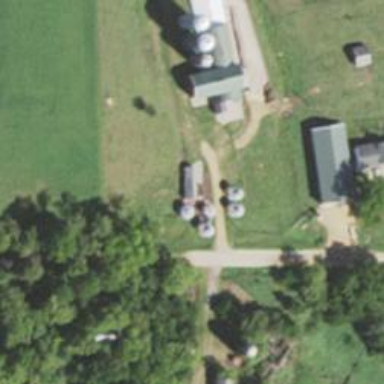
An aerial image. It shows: Silo.